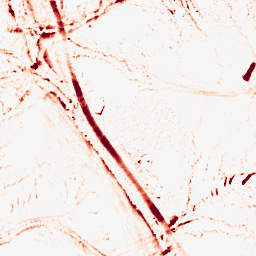
Category: morphological
Decomposition family: morphological
Decomposition parameters: operation: opening
size: 5
Upsampling method: bilinear
Upsampling parameters: scale: 2
Upsampling scale: 2